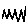
Label: zigzag